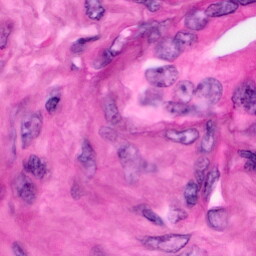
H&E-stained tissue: Pancreatic